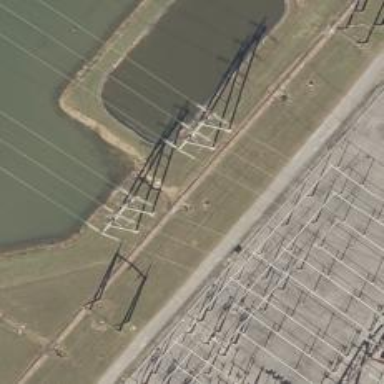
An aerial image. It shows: Power tower.